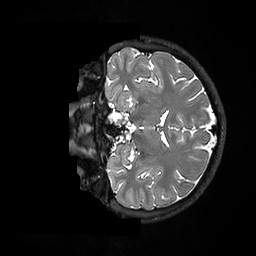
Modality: T2w
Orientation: coronal
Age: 24
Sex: female
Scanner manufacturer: ge
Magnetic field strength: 3 T
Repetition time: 3.202 s
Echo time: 0.06568 s